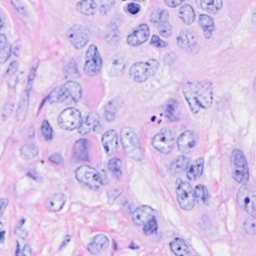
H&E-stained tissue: Breast